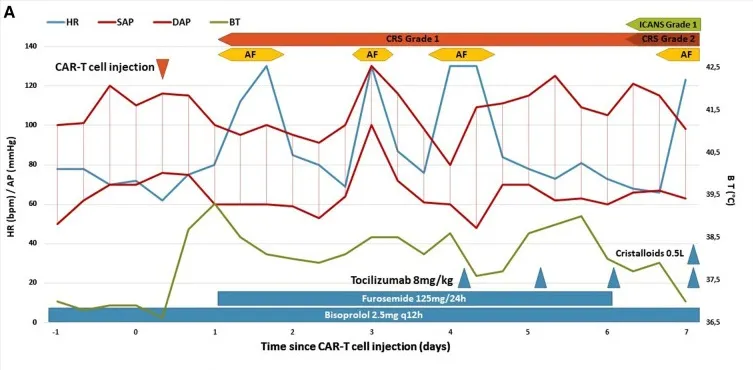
Clinical course following CAR-T cell injection.
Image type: pathology (gram)